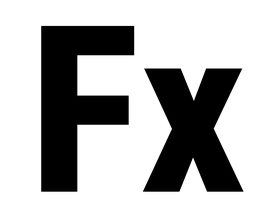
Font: Roboto_Condensed_ExtraBold